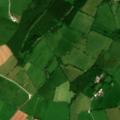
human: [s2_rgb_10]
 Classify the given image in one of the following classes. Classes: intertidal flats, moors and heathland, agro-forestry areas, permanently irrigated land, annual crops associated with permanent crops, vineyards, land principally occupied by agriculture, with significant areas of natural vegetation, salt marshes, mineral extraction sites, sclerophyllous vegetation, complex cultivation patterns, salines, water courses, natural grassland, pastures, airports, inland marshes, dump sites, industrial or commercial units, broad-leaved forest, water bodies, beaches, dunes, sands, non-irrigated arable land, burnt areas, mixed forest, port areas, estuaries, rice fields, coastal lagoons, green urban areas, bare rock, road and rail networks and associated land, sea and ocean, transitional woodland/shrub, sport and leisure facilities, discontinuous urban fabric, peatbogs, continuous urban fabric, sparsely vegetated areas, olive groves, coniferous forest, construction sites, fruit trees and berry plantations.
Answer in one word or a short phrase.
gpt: non-irrigated arable land, pastures, coniferous forest